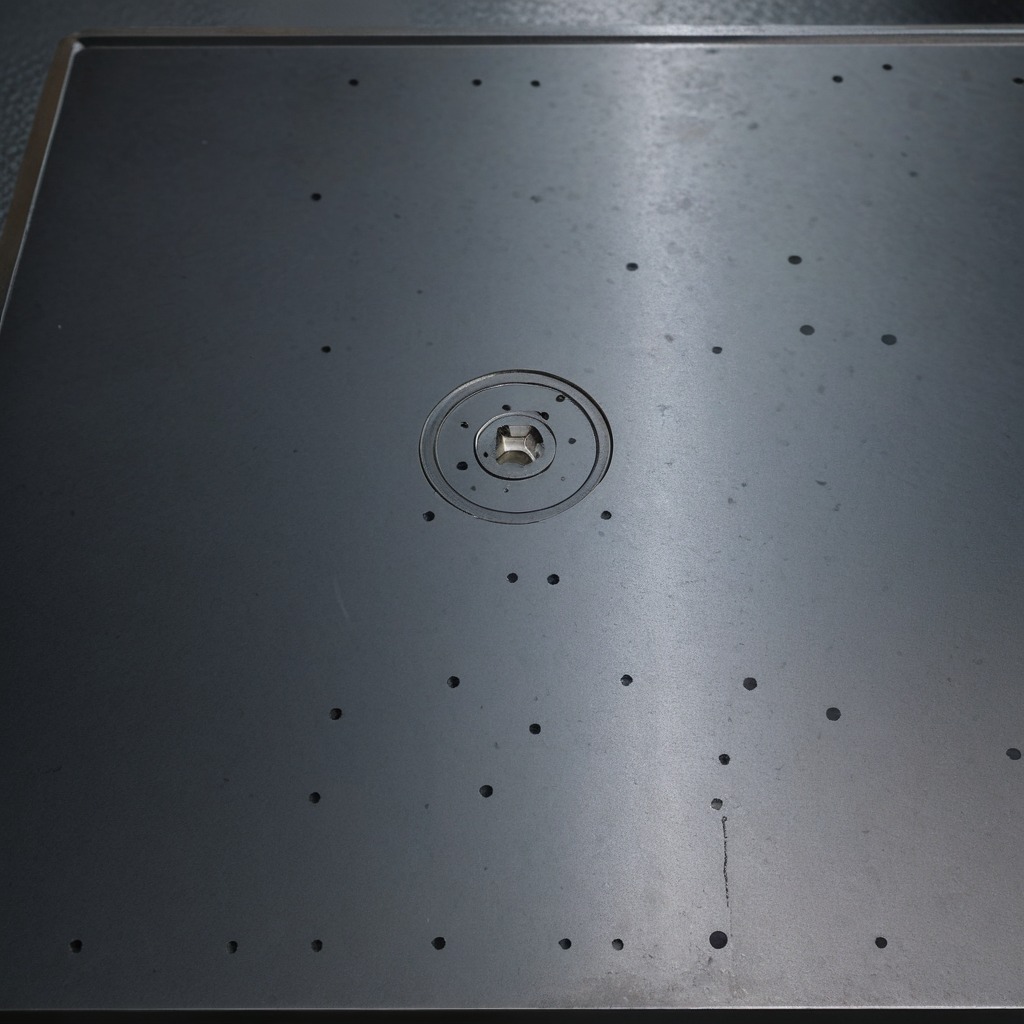
A metal screw is lying on the cold steel table in a mining workshop.